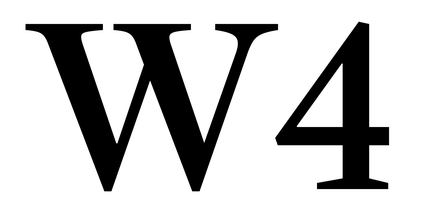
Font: LibreCaslonText_Medium